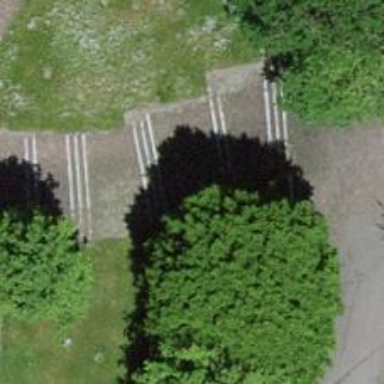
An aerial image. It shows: Sidewalk.